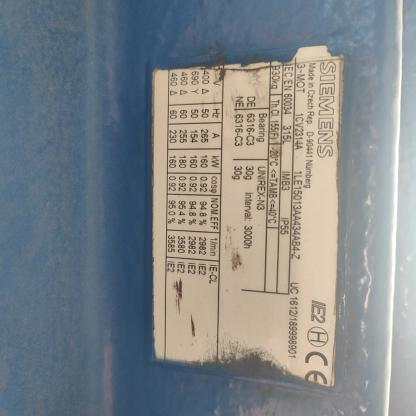
Klasa: tabliczka-znamionowa